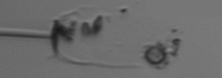
Label: Ditylum_brightwellii